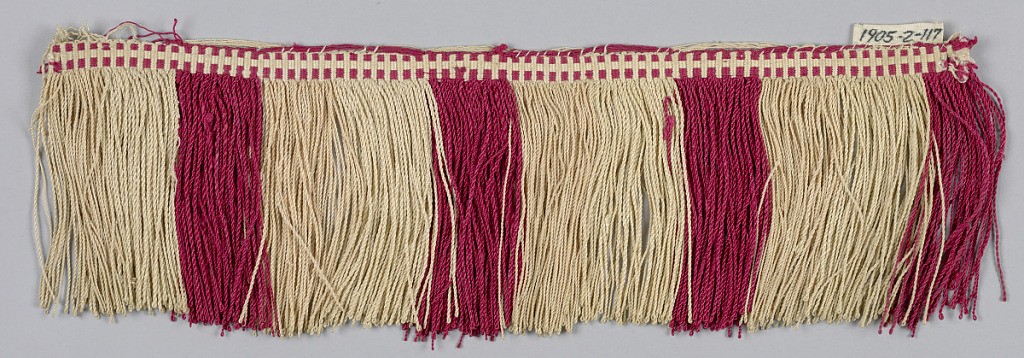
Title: Fringe
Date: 17th century
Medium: silk Technique: woven
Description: Red, off-white and tan fringe with a patterned heading. Skirt of red and off-white threads is looped, twisted and arranged to form colored stripes.